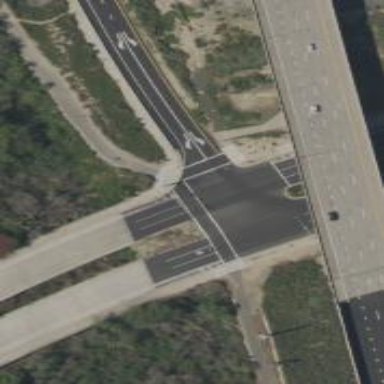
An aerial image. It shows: Crossing on asphalt cycleway.